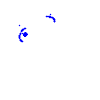
Particle: electron